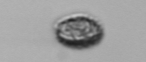
Label: Pseudochattonella_farcimen